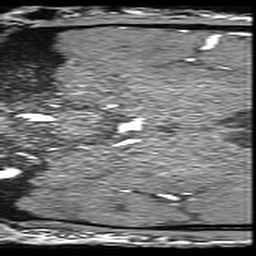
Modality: angio
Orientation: coronal
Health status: ill
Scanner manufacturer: siemens
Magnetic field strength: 3 T
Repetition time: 0.021 s
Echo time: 0.00342 s